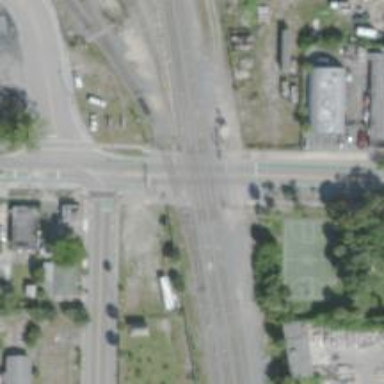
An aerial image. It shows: Crossing for the railway.